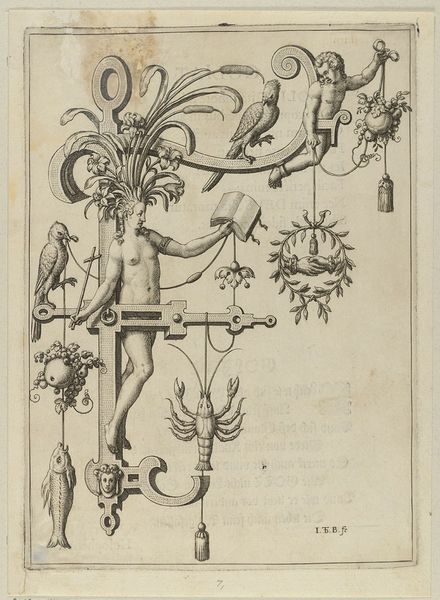
Titel: Der Buchstabe F, Blatt aus der Folge 'Nova Alphati Effictio Historiis'
Künstler: Johann Theodor de Bry
Standort: Hamburg
Institution: Museum für Kunst und Gewerbe Hamburg
Schlagwörter: akt, hand, mann, vogel, frau, girlande, frucht, schrift, papier, frauenakt, grafik, graphik, ornamente, fotografie, photographie, hummer, maske, buch, kreuz, druckgraphik, druckgrafik, stich, buchstaben, entwurf, kranz, lilie, fisch, fabelwesen, putten, kupferstich, grotesk, fische, christi, amoretten, groteske, fides, alphabet, rollwerk, beschlagwerk, gerippt, aktdarstellung, weibliche, rohrkolben, reproduktionen, druckerzeugnisse, pflanzenornamente, schweifwerk, früchte, vögel, tierornamente, ornamentstich, vorlageblätter, schweifgroteske, lampenputzer